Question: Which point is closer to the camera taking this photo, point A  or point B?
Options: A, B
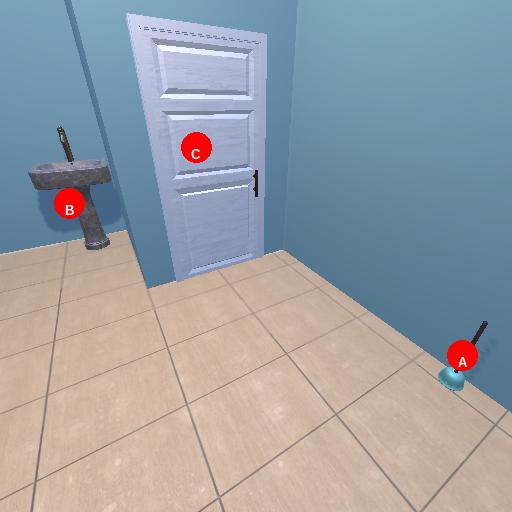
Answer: A